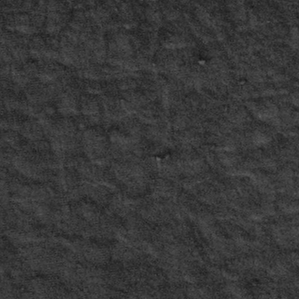
Label: frost